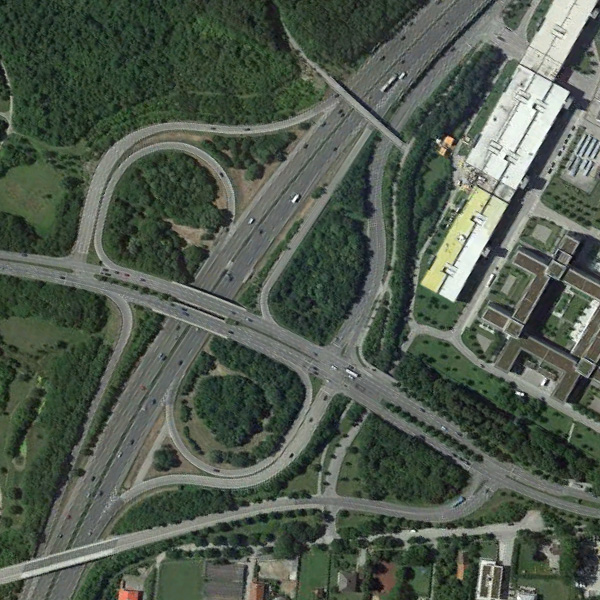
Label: Viaduct